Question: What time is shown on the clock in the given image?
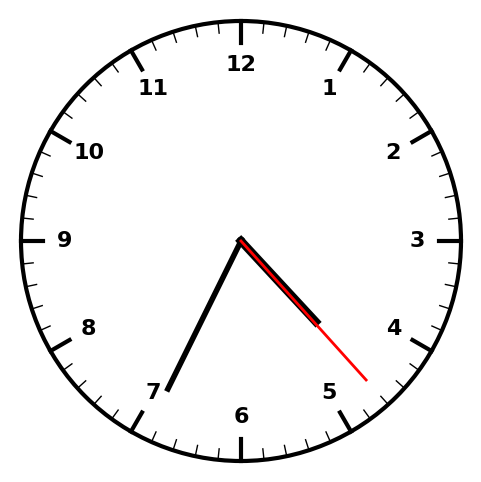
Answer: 04:34:23